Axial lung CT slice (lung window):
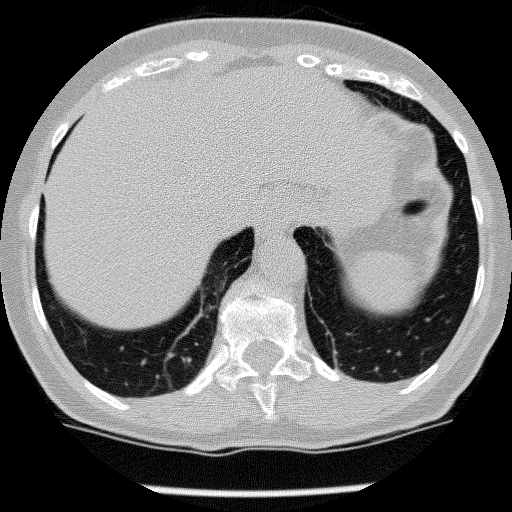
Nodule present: no